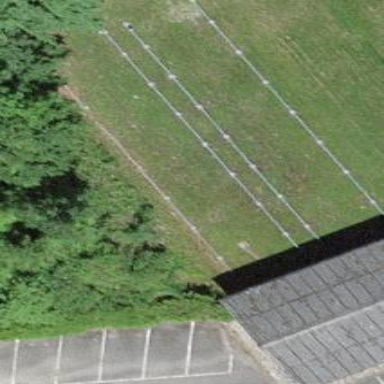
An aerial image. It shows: Shooting range on leisure land pitch.